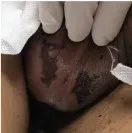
Results of physical examination, microbiological, imaging, and pathological analyses. (F,G) Symmetric purpura on the buttocks and scrotum.
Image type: medical_photograph (skin_photograph)